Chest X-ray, PA view. Patient: 66 years old, sex M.
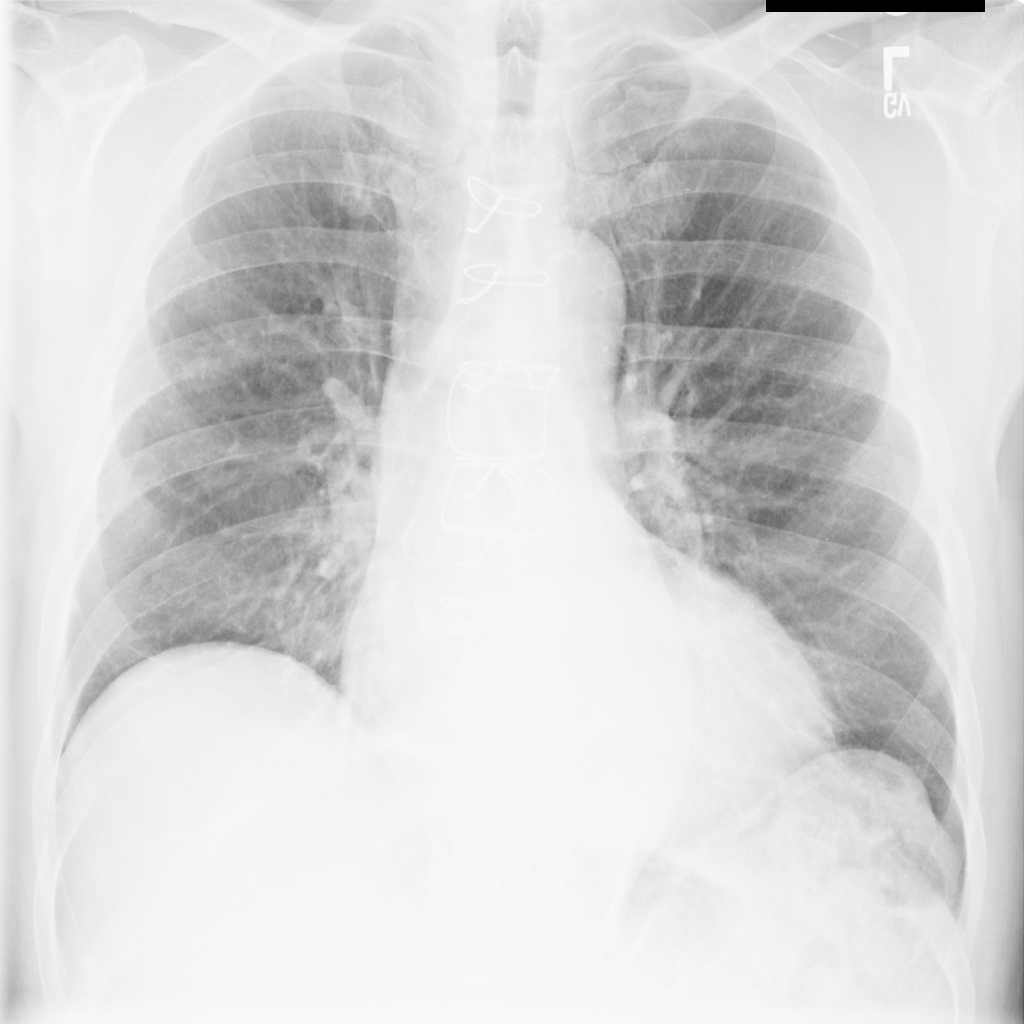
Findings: No Finding